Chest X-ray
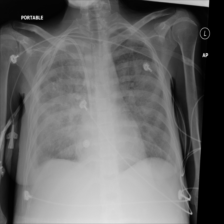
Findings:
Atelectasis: negative
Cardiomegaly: negative
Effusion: negative
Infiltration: negative
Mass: negative
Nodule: negative
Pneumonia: negative
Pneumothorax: negative
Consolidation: negative
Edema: negative
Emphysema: negative
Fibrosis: negative
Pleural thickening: negative
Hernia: negative